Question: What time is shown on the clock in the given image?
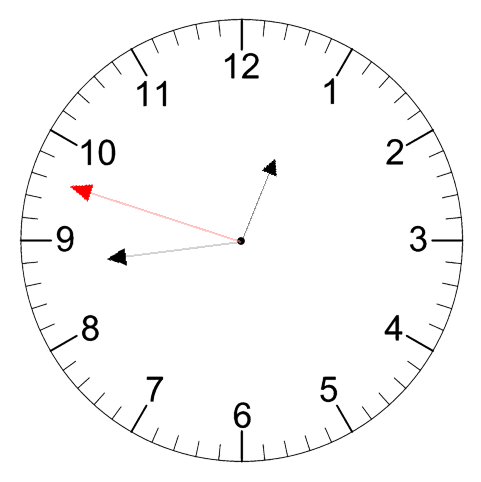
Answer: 12:43:48